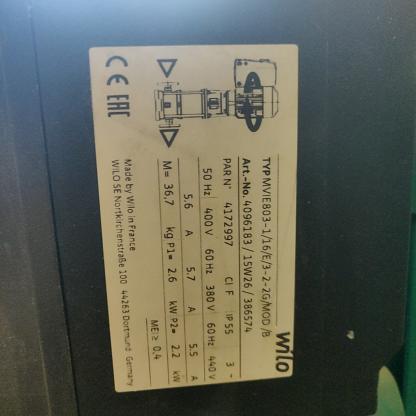
Klasa: tabliczka-znamionowa